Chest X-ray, PA view. Patient: 42 years old, sex M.
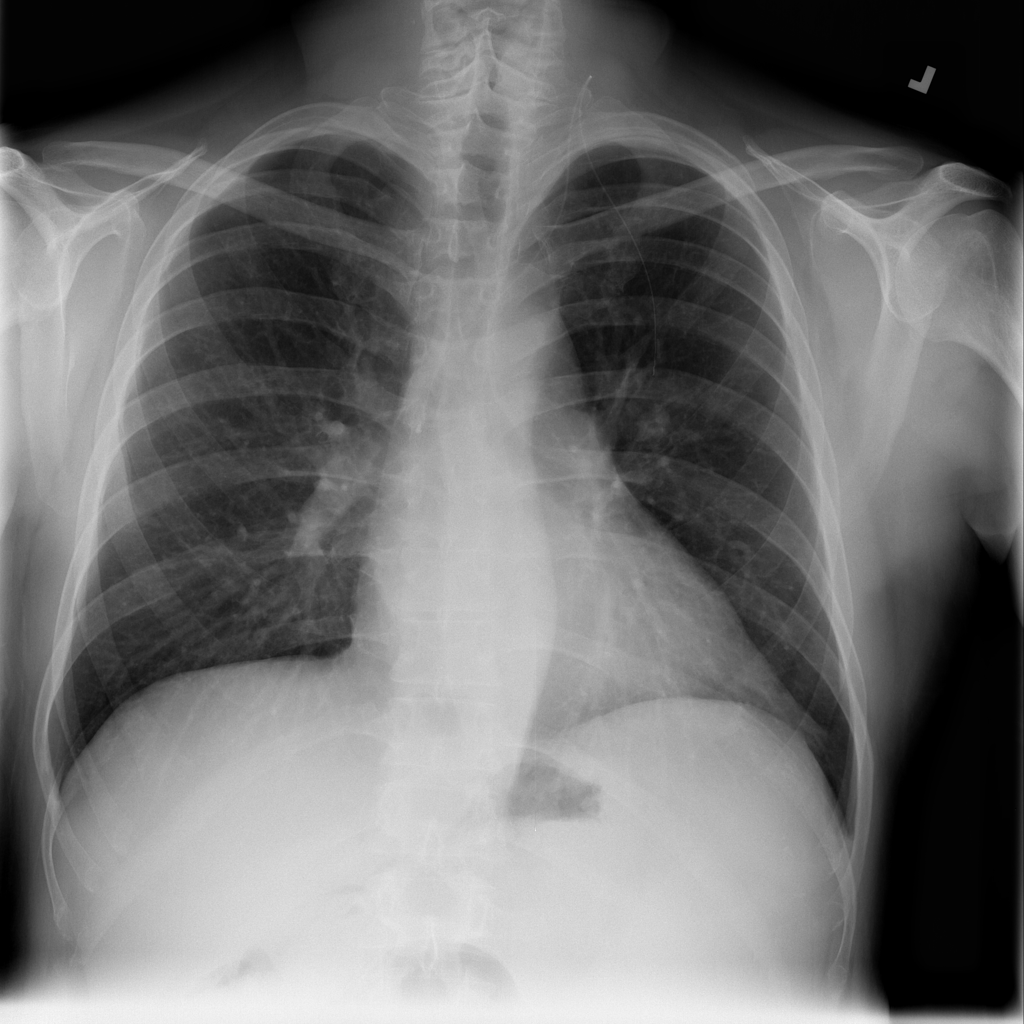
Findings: No Finding